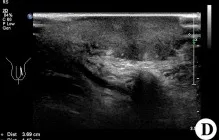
A 67-year-old patient with EMPD. In the preoperative conventional US, a 3.6 x 2.9 x 1.4 cm lesion on the left side scrotal wall appeared to be hypoechogenicity, infiltrative margin, and presence of profuse vascularity (D, E).
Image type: radiology (ultrasound)